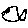
Label: fish